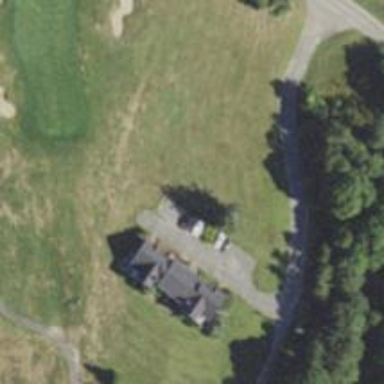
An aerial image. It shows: Path used for both walking and golf.